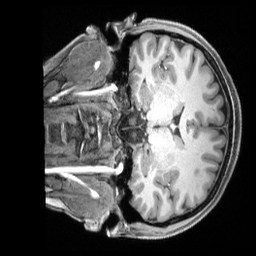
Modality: T1w
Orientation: coronal
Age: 23
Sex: female
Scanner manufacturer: siemens
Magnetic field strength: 3 T
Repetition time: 2.4 s
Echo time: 0.00222 s